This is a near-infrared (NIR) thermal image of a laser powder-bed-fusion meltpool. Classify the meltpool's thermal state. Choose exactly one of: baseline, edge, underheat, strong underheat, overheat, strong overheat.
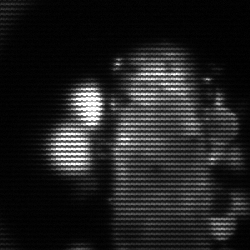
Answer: strong underheat